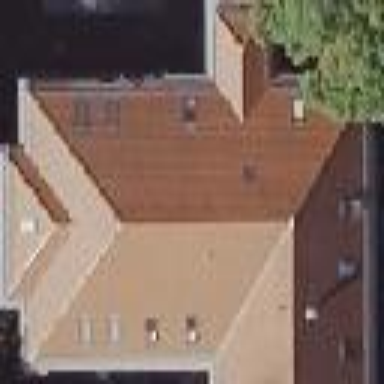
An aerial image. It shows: Building with hipped roof oriented along its structure.